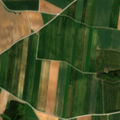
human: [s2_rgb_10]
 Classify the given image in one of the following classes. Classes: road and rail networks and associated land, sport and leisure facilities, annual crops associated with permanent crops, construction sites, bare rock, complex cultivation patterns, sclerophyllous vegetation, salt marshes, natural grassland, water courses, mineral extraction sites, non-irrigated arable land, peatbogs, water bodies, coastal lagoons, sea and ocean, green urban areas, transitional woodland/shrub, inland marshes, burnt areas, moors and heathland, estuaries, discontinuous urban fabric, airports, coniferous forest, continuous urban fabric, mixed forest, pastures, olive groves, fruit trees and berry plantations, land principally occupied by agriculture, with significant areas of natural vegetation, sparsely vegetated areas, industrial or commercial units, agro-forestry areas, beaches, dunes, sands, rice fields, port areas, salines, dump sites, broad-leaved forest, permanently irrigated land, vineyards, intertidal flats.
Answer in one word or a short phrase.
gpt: non-irrigated arable land, complex cultivation patterns, coniferous forest